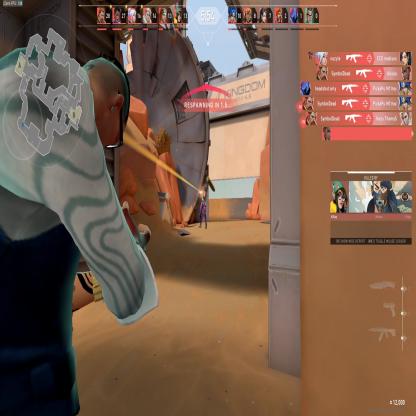
Label: enemy